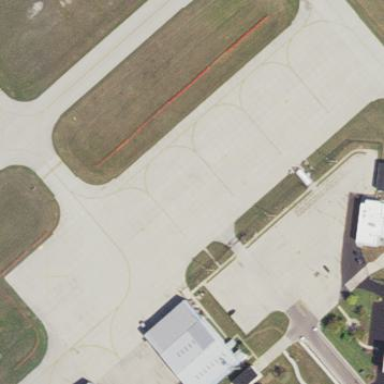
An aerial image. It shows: Apron at the airport.